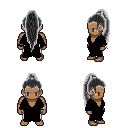
a pixel art fantasy rpg character, male body template, human, dark skin, black robe, white pants, gray extra-long topknot hairstyle, bracelets, four views (front, back, left, right), 2x2 character sprite sheet, small pixel art, hard edges, no anti-aliasing